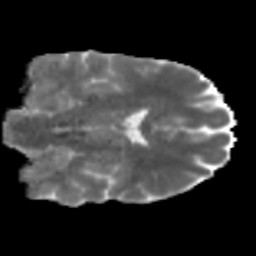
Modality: MD
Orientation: coronal
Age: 46
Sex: male
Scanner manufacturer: siemens
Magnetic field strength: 3 T
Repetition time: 5 s
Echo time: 0.092 s